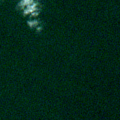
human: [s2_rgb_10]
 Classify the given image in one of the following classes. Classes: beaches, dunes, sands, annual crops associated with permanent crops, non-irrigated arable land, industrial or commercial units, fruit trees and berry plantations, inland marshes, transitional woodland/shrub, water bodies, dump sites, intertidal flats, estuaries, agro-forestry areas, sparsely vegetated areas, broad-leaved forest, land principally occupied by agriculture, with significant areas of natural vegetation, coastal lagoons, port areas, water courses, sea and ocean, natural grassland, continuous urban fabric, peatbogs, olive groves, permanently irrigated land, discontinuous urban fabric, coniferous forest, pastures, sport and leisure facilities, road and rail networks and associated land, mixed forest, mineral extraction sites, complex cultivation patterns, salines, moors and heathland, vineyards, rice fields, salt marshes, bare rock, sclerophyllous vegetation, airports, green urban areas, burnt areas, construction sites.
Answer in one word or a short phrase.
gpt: sea and ocean